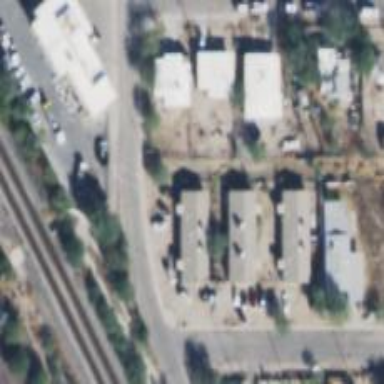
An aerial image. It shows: Alley classified as service road.